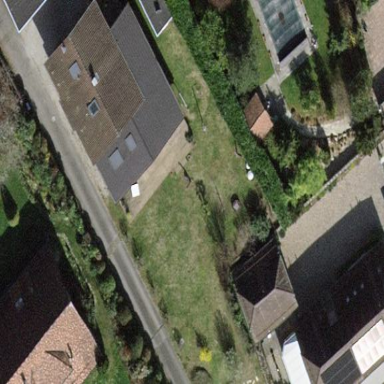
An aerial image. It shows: Simple house.